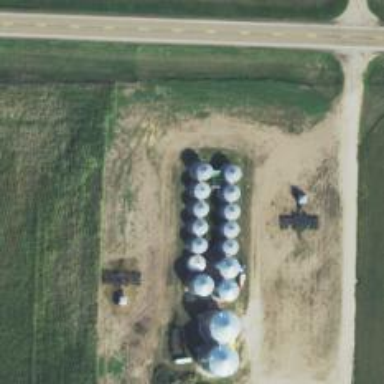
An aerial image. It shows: Silo.